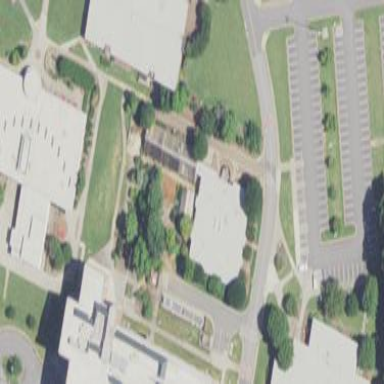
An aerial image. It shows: School building.